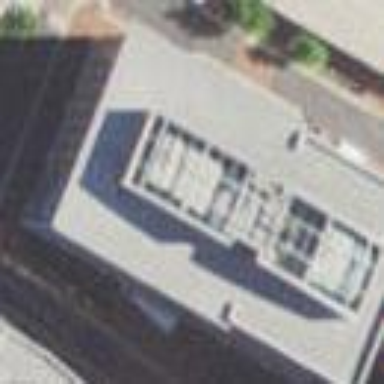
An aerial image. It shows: Office building.